Question: I have to implement a layout like shown in the diagram, and I do not know the best combination to achieve the required design.
I'm designing for the 7" tablet and want the design to stretch well on the 10"

I assume layouts like 1, 2, 3, 4, 5 are LinearLayouts, correct?
*What is the activity layout? I tried the RelativeLayout but I could NOT distribute the width between layouts 1 & 2 & 3 (using android:layout_weight)
*I tried the Horzontal LinearLayout for the whole activity, but I could not add the header and footer layouts correctly to the main horzontal linear layout
I read the documentation and tutorials but could not find a clue to this complex design, please help.
Also what is the performance hit of the nested layouts?
Thanks,
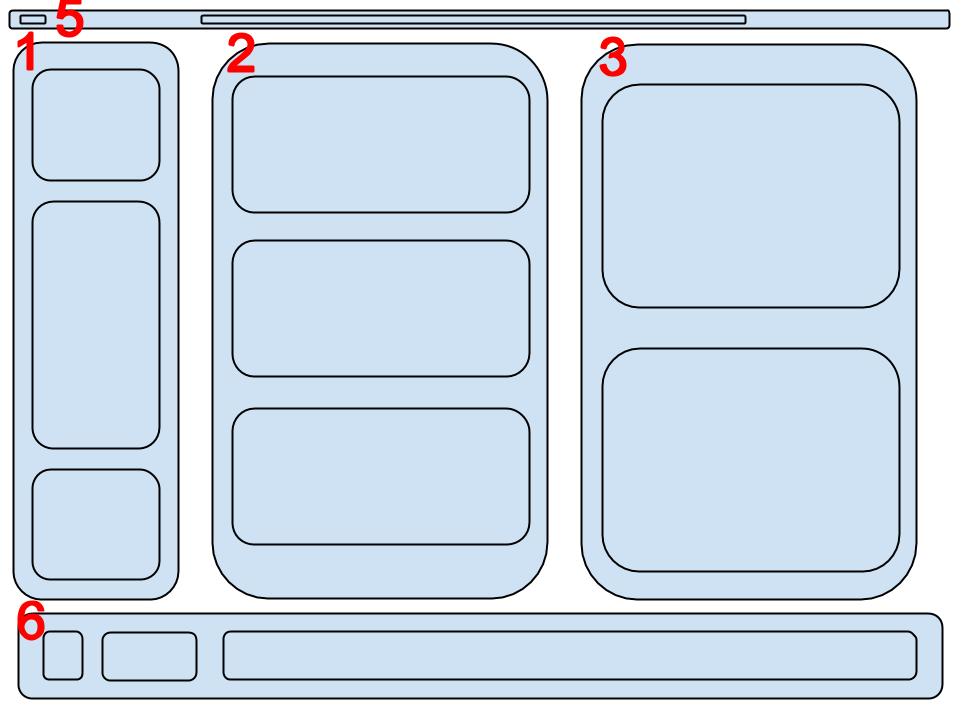
Answer: You could try something like this, and, as someone else said,at this level you will not have performance issues
'''
<?xml version="1.0" encoding="utf-8"?>
<LinearLayout xmlns:android="http://schemas.android.com/apk/res/android"
android:layout_width="match_parent"
android:layout_height="match_parent"
android:orientation="vertical"
android:weightSum="1" >
<LinearLayout
android:layout_width="match_parent"
android:layout_height="0dp"
android:layout_weight="0.2"
android:background="@android:color/holo_orange_light"
android:orientation="horizontal"
android:weightSum="1" >
<View
android:id="@+id/view1"
android:layout_width="0dp"
android:layout_height="wrap_content"
android:layout_margin="10dp"
android:layout_weight="0.2"
android:background="@android:color/black" />
<View
android:id="@+id/view2"
android:layout_width="0dp"
android:layout_height="wrap_content"
android:layout_margin="10dp"
android:layout_weight="0.8"
android:background="@android:color/black" />
</LinearLayout>
<LinearLayout
android:layout_width="match_parent"
android:layout_height="0dp"
android:layout_weight="0.6"
android:background="@android:color/holo_blue_light"
android:orientation="horizontal"
android:weightSum="1" >
<LinearLayout
android:layout_width="0dp"
android:layout_height="match_parent"
android:layout_margin="10dp"
android:layout_weight="0.2"
android:background="@android:color/holo_purple"
android:orientation="vertical"
android:weightSum="1" >
<View
android:id="@+id/view1"
android:layout_width="match_parent"
android:layout_height="0dp"
android:layout_margin="10dp"
android:layout_weight="0.2"
android:background="@android:color/black" />
<View
android:id="@+id/view1"
android:layout_width="match_parent"
android:layout_height="0dp"
android:layout_margin="10dp"
android:layout_weight="0.3"
android:background="@android:color/black" />
<View
android:id="@+id/view2"
android:layout_width="match_parent"
android:layout_height="0dp"
android:layout_margin="10dp"
android:layout_weight="0.5"
android:background="@android:color/black" />
</LinearLayout>
<LinearLayout
android:layout_width="0dp"
android:layout_height="match_parent"
android:layout_margin="10dp"
android:layout_weight="0.4"
android:background="@android:color/holo_red_dark"
android:orientation="vertical"
android:weightSum="1" >
<View
android:id="@+id/view1"
android:layout_width="match_parent"
android:layout_height="0dp"
android:layout_margin="10dp"
android:layout_weight="0.33"
android:background="@android:color/black" />
<View
android:id="@+id/view1"
android:layout_width="match_parent"
android:layout_height="0dp"
android:layout_margin="10dp"
android:layout_weight="0.33"
android:background="@android:color/black" />
<View
android:id="@+id/view2"
android:layout_width="match_parent"
android:layout_height="0dp"
android:layout_margin="10dp"
android:layout_weight="0.33"
android:background="@android:color/black" />
</LinearLayout>
<LinearLayout
android:layout_width="0dp"
android:layout_height="match_parent"
android:layout_margin="10dp"
android:layout_weight="0.4"
android:background="@android:color/darker_gray"
android:orientation="vertical"
android:weightSum="1" >
<View
android:id="@+id/view1"
android:layout_width="match_parent"
android:layout_height="0dp"
android:layout_margin="10dp"
android:layout_weight="0.5"
android:background="@android:color/black" />
<View
android:id="@+id/view2"
android:layout_width="match_parent"
android:layout_height="0dp"
android:layout_margin="10dp"
android:layout_weight="0.5"
android:background="@android:color/black" />
</LinearLayout>
</LinearLayout>
<LinearLayout
android:layout_width="match_parent"
android:layout_height="0dp"
android:layout_weight="0.2"
android:background="@android:color/holo_green_light"
android:orientation="horizontal"
android:weightSum="1" >
<View
android:id="@+id/view1"
android:layout_width="0dp"
android:layout_height="wrap_content"
android:layout_margin="10dp"
android:layout_weight="0.2"
android:background="@android:color/black" />
<View
android:id="@+id/view1"
android:layout_width="0dp"
android:layout_height="wrap_content"
android:layout_margin="10dp"
android:layout_weight="0.3"
android:background="@android:color/black" />
<View
android:id="@+id/view2"
android:layout_width="0dp"
android:layout_height="wrap_content"
android:layout_margin="10dp"
android:layout_weight="0.5"
android:background="@android:color/black" />
</LinearLayout>
</LinearLayout>
'''